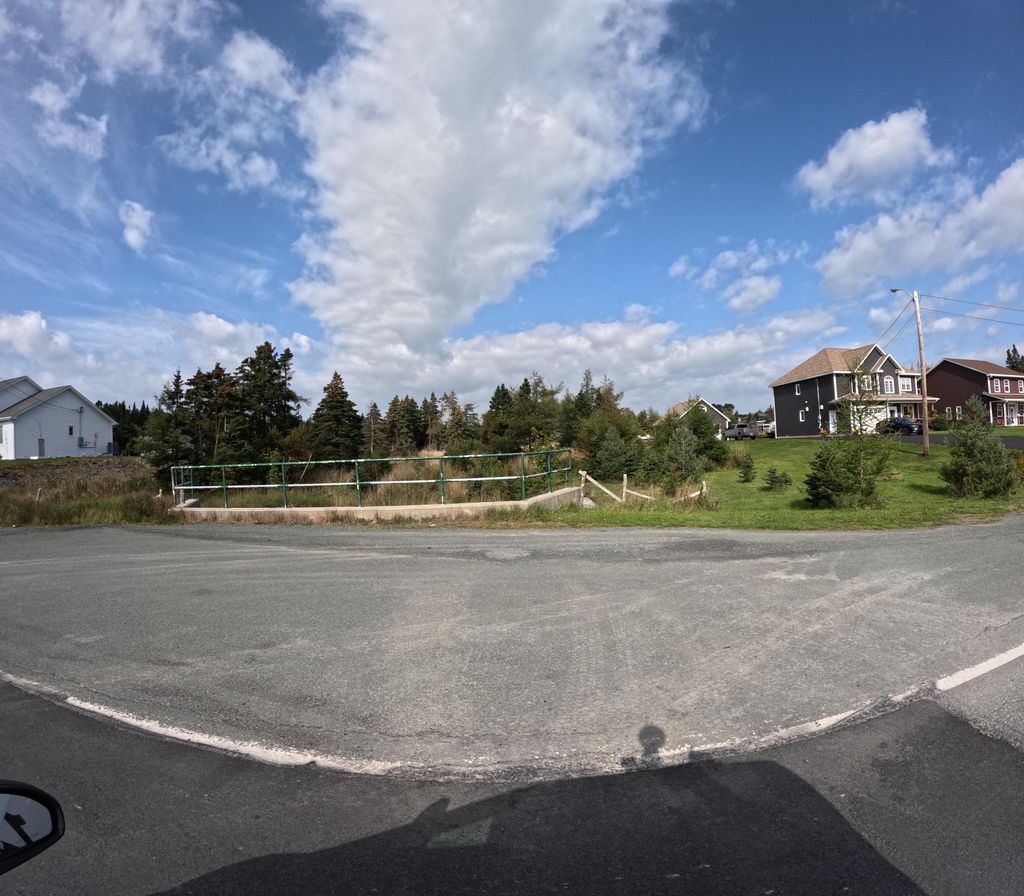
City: st_johns